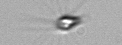
Label: Calciopappus